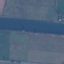
Land use / land cover class: River